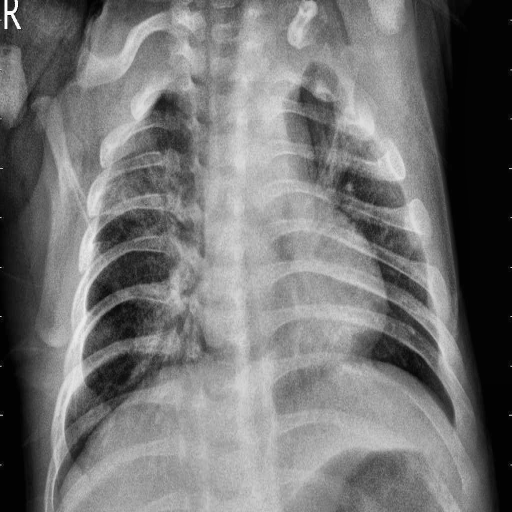
Finding: PNEUMONIA